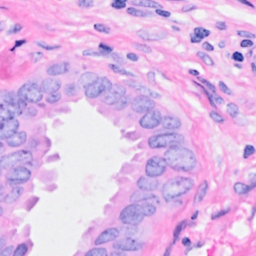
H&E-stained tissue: Breast